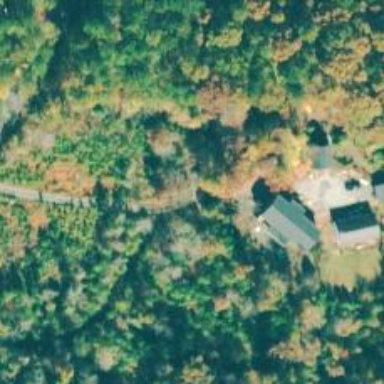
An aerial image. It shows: Driveway leading to service road.